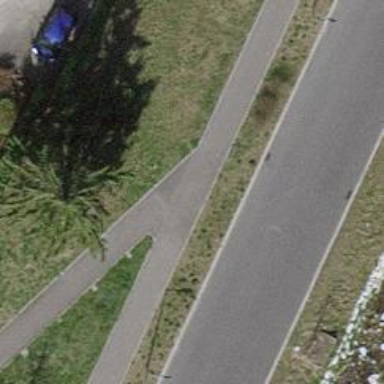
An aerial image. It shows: Sidewalk along the footway.